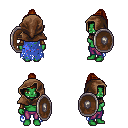
a pixel art fantasy rpg character, female body template, orc, green skin, blue tattered cape, magenta pants, brunette long topknot hairstyle, cloth hood, cloth bracers, shield, four views (front, back, left, right), 2x2 character sprite sheet, small pixel art, hard edges, no anti-aliasing